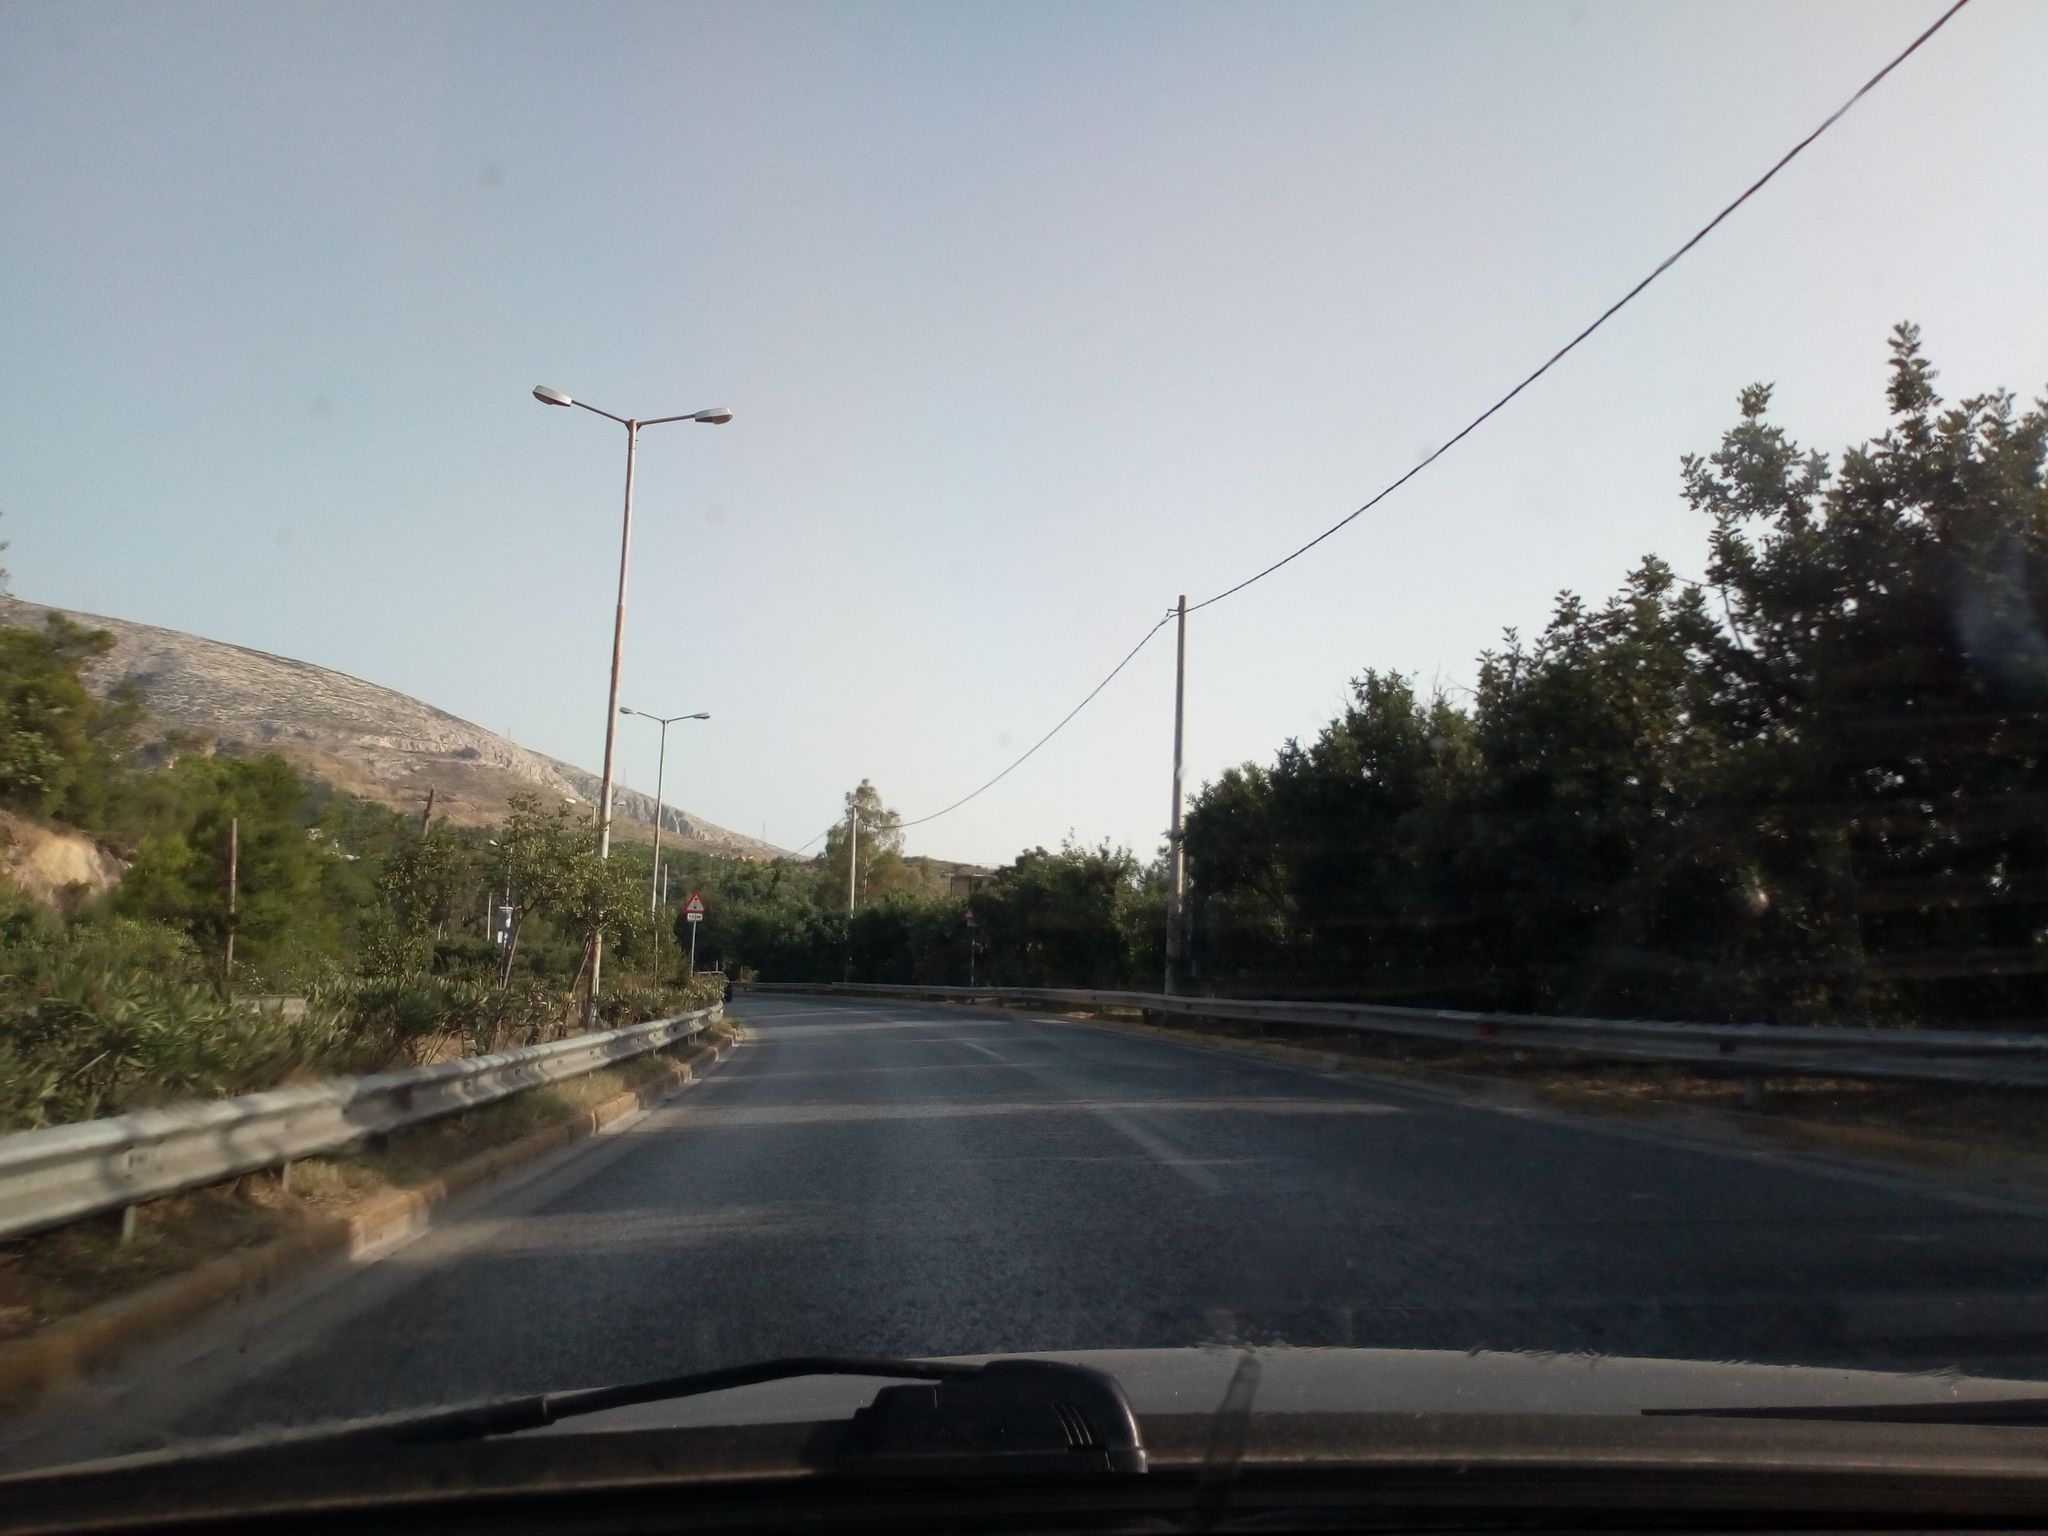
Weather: clear
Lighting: day
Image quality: slightly poor
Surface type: driving surface
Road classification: primary
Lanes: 3
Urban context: urban centre
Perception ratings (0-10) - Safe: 1.01, Lively: 1.85, Beautiful: 4.28, Boring: 5.95, Depressing: 5.54, Wealthy: 2.13